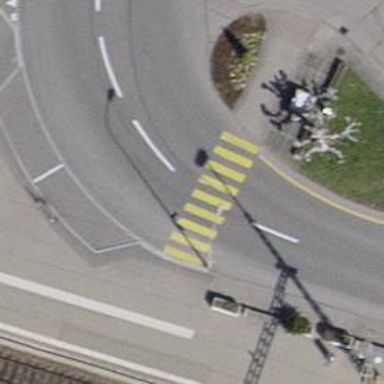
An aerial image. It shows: Uncontrolled zebra crossing on the road.